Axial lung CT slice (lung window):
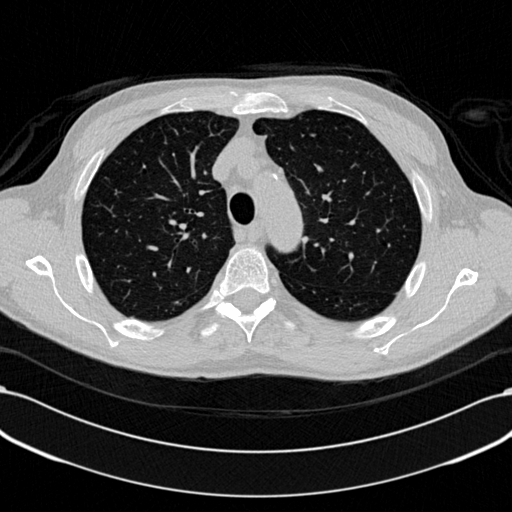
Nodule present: no